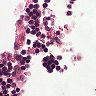
Metastatic tissue present: no